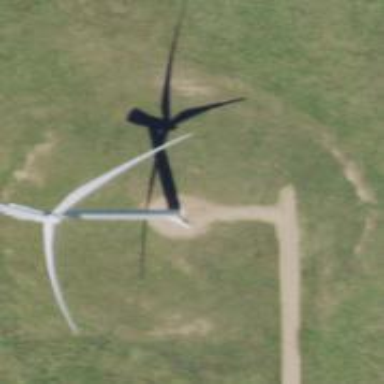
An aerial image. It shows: Wind generator in the form of horizontal axis wind turbine.